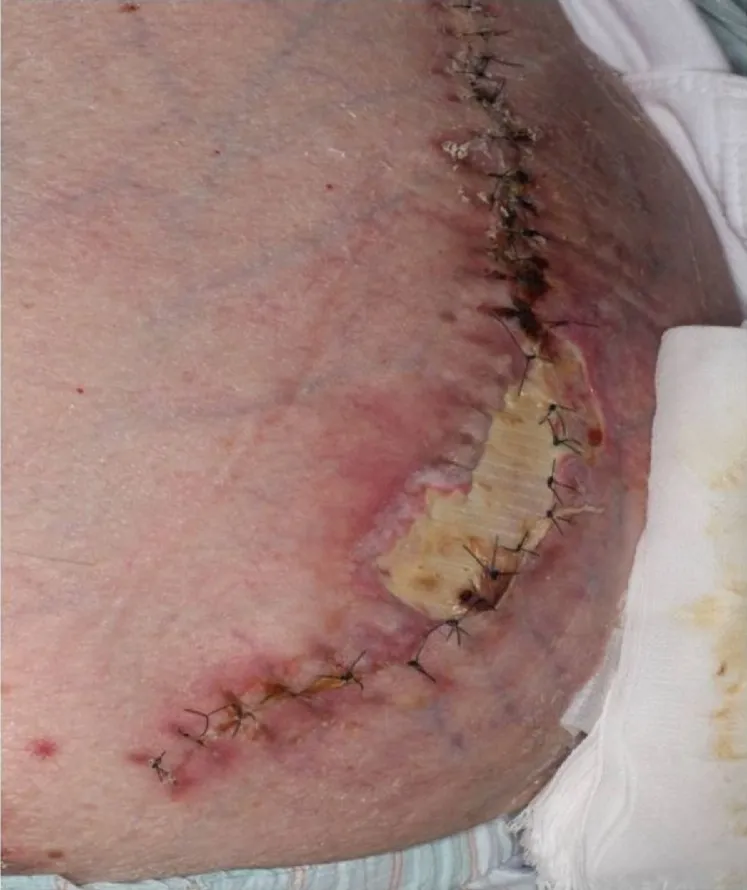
Postoperative day 26 wound findings: 3 x 7 cm mesh exposure due to wound dehiscence without infection.
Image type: medical_photograph (other_medical_photograph)